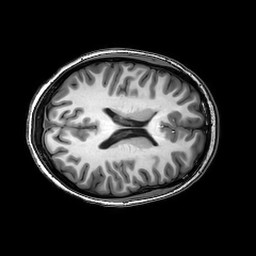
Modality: T1w
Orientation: axial
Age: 20
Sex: female
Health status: healthy
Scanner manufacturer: philips
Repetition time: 0.008168 s
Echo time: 0.00374 s